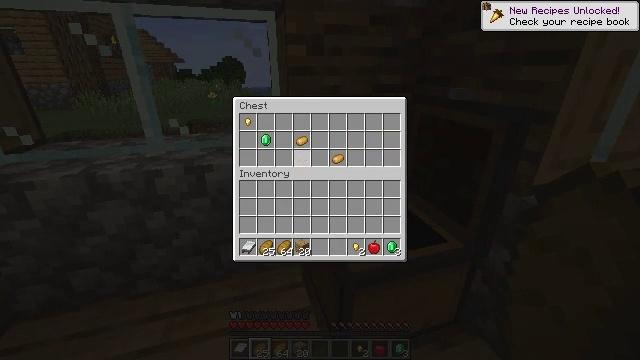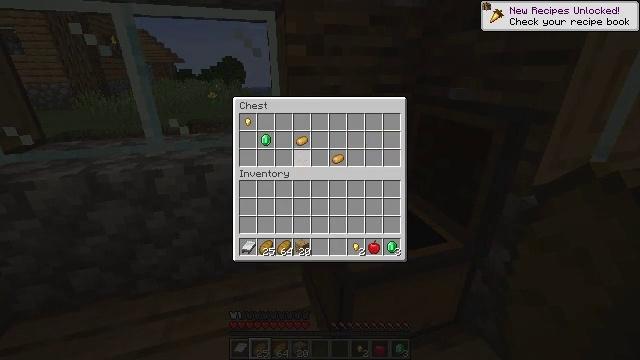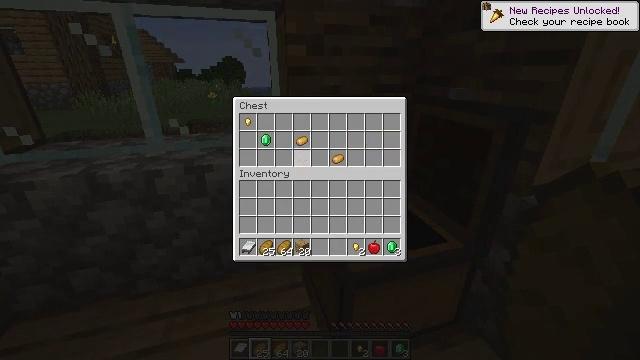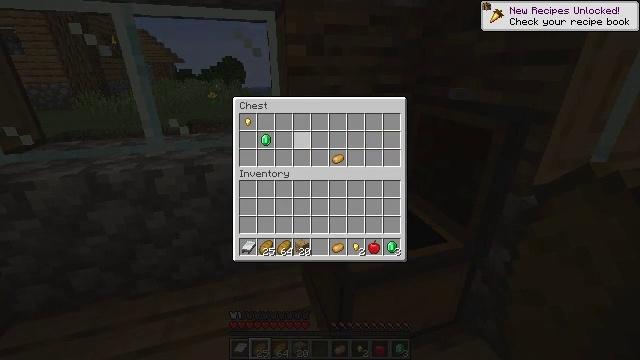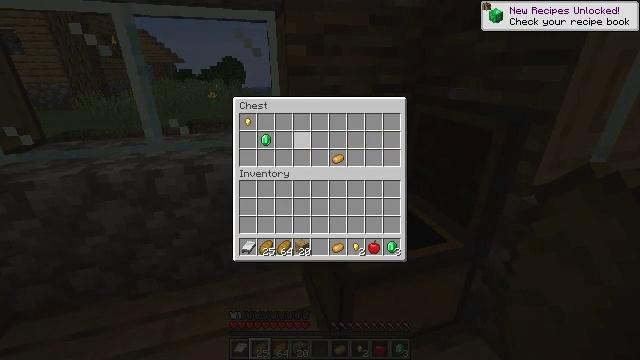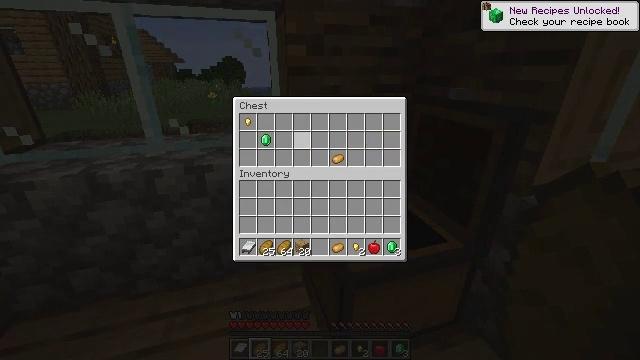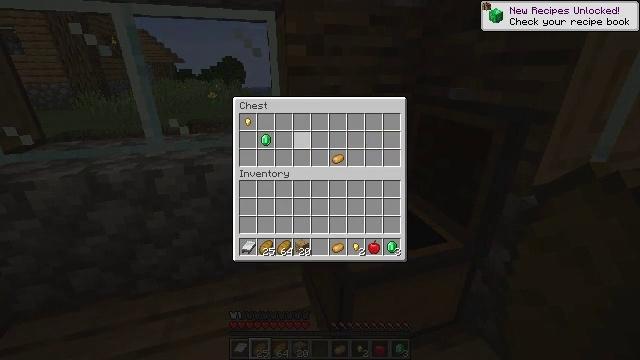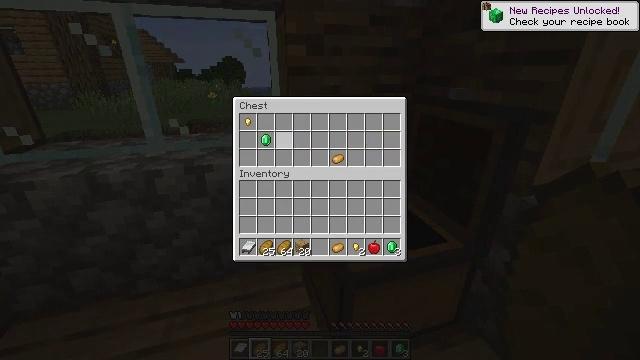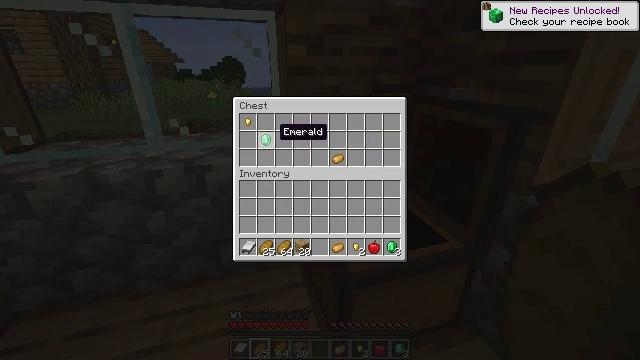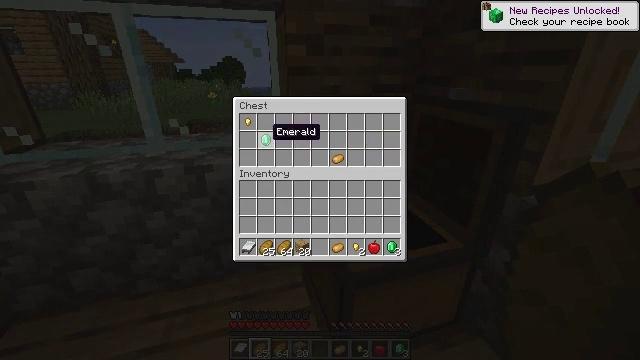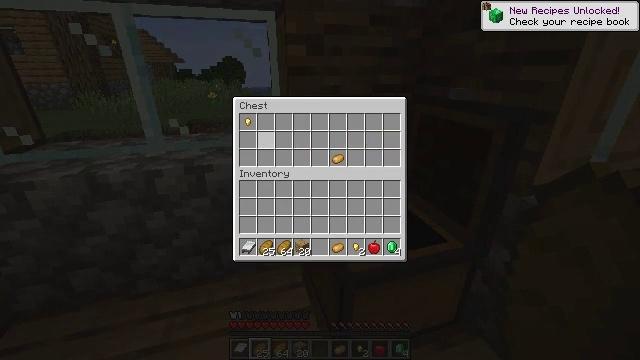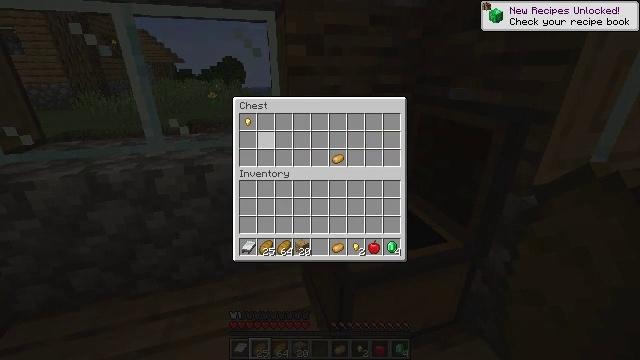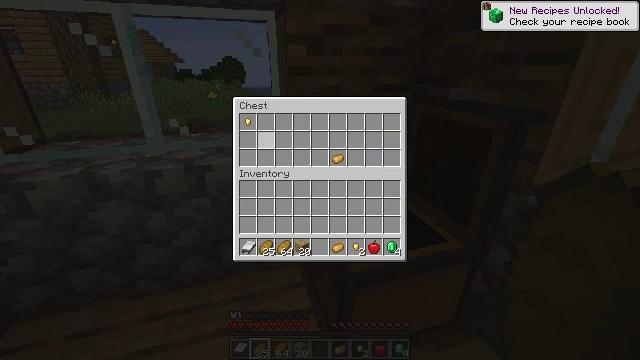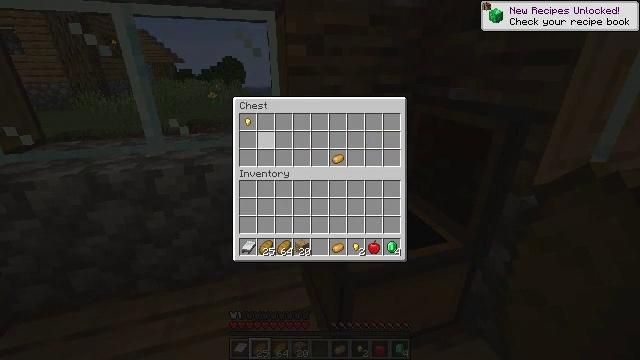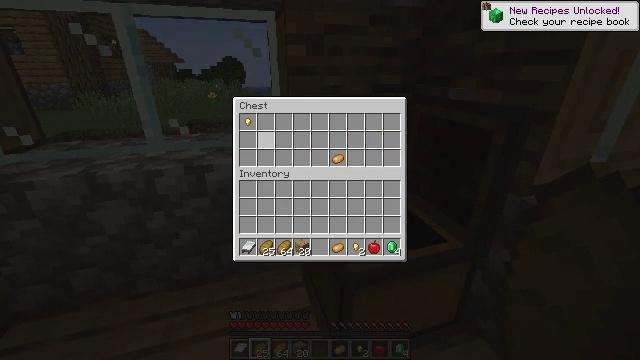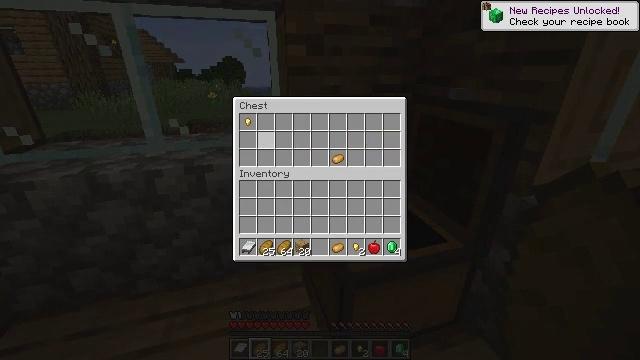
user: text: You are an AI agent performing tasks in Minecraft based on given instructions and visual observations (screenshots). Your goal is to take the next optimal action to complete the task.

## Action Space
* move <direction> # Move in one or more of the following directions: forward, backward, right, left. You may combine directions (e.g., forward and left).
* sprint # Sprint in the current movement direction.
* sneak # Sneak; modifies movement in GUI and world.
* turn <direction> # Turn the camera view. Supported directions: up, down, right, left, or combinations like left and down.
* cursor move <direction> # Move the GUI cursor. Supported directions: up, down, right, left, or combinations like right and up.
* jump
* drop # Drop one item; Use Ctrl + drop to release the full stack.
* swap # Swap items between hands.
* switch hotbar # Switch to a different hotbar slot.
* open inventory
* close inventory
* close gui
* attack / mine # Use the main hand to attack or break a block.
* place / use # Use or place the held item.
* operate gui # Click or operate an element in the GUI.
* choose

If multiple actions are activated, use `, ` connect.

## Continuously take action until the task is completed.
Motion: motion action
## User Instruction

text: Drop a gold nugget.
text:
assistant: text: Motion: sneak
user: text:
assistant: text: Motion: sneak
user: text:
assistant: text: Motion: sneak, operate gui
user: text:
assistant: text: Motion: sneak, operate gui
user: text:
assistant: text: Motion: sneak
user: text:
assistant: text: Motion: sneak, operate gui
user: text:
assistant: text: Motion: sneak, cursor move left, operate gui
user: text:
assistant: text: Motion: sneak, cursor move left
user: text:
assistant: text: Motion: sneak, cursor move left
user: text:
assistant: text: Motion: sneak, operate gui
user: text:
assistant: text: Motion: sneak, operate gui
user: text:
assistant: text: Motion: sneak, operate gui
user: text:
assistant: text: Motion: sneak
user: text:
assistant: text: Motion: sneak
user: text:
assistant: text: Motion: sneak
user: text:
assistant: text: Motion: no_op
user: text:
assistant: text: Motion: no_op
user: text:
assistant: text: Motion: turn left and down, close gui
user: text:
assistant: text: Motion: turn left and down
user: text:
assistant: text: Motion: turn left
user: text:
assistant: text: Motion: turn left and up
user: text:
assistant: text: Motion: move forward, turn left and up
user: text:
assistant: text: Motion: move forward
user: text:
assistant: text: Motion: move forward
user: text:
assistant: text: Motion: move forward
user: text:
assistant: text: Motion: no_op
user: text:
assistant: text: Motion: move forward, turn right
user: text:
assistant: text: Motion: move forward and move left
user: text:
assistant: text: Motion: move forward and move left, turn left and up
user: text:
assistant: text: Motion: move forward and move left, turn left